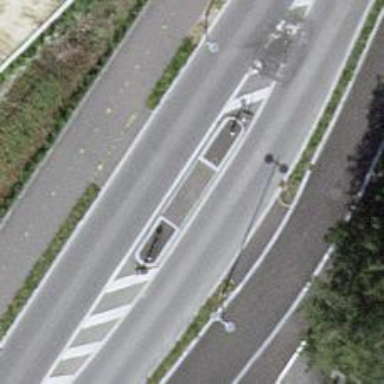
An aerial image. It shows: Unmarked crossing with pedestrian island.